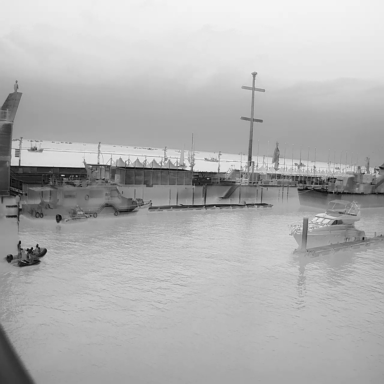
There are nine objects shown in the infrared image, including four canoes, a warship, three bulk_carriers, and a sailboat.